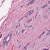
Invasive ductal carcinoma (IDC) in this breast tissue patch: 1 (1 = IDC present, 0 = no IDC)